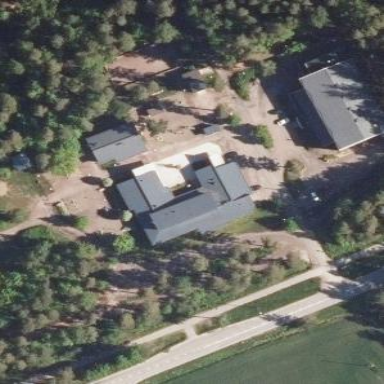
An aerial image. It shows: School building.